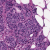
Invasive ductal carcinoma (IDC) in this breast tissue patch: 1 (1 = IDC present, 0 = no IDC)